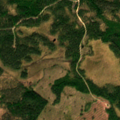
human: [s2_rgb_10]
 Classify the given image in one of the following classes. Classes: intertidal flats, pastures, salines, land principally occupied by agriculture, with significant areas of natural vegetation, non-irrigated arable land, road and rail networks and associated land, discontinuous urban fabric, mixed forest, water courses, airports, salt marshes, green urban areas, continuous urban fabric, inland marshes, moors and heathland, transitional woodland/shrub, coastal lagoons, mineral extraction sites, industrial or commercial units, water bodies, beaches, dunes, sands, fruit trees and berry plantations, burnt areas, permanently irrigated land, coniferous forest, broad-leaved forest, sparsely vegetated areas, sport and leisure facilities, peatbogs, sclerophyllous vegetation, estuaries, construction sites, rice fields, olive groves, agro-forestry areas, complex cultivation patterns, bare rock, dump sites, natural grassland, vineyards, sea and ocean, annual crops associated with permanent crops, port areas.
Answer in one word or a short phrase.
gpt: coniferous forest, transitional woodland/shrub